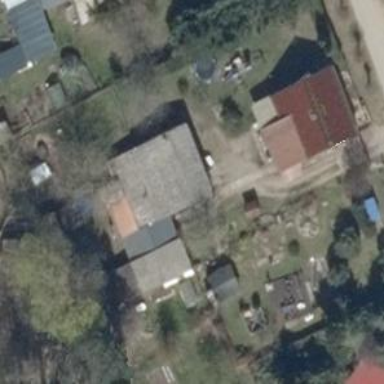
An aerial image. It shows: Shed.